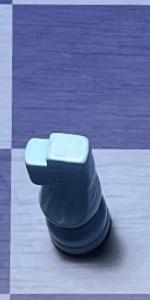
Label: Knight_White